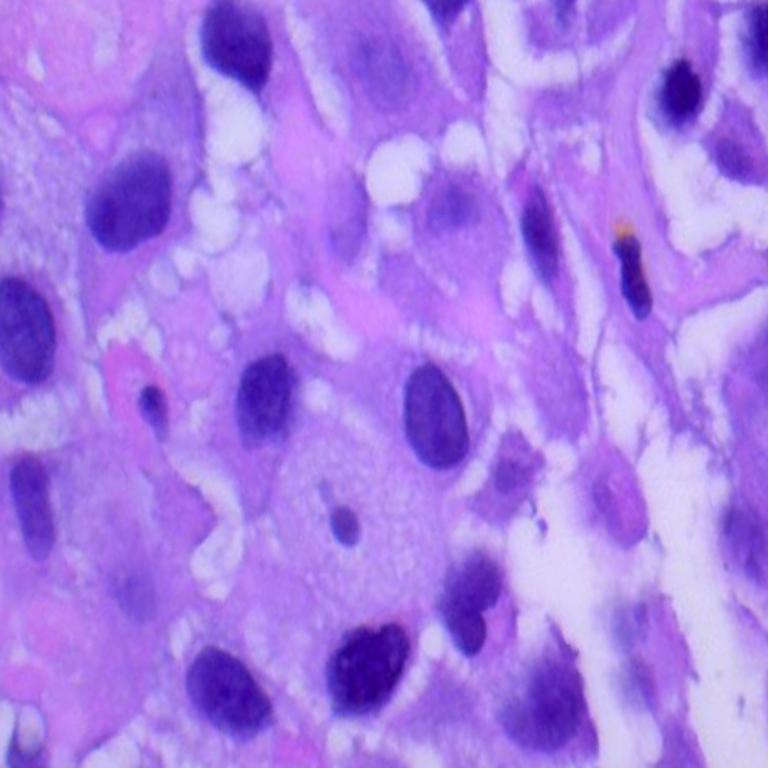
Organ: lung
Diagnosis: squamous carcinomas